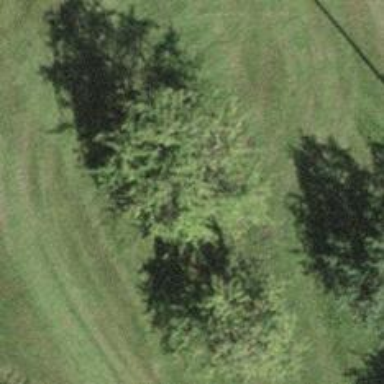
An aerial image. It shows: Single tag "natural: tree."